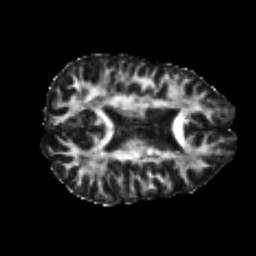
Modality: FA
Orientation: axial
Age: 24
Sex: male
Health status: healthy
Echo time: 0.074 s